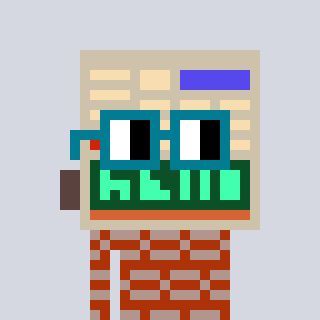
a pixel art character with square dark green glasses, a calculator-shaped head and a hotbrown-colored body on a cool background